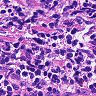
Metastatic tissue present: no